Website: lowes
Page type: billing-address
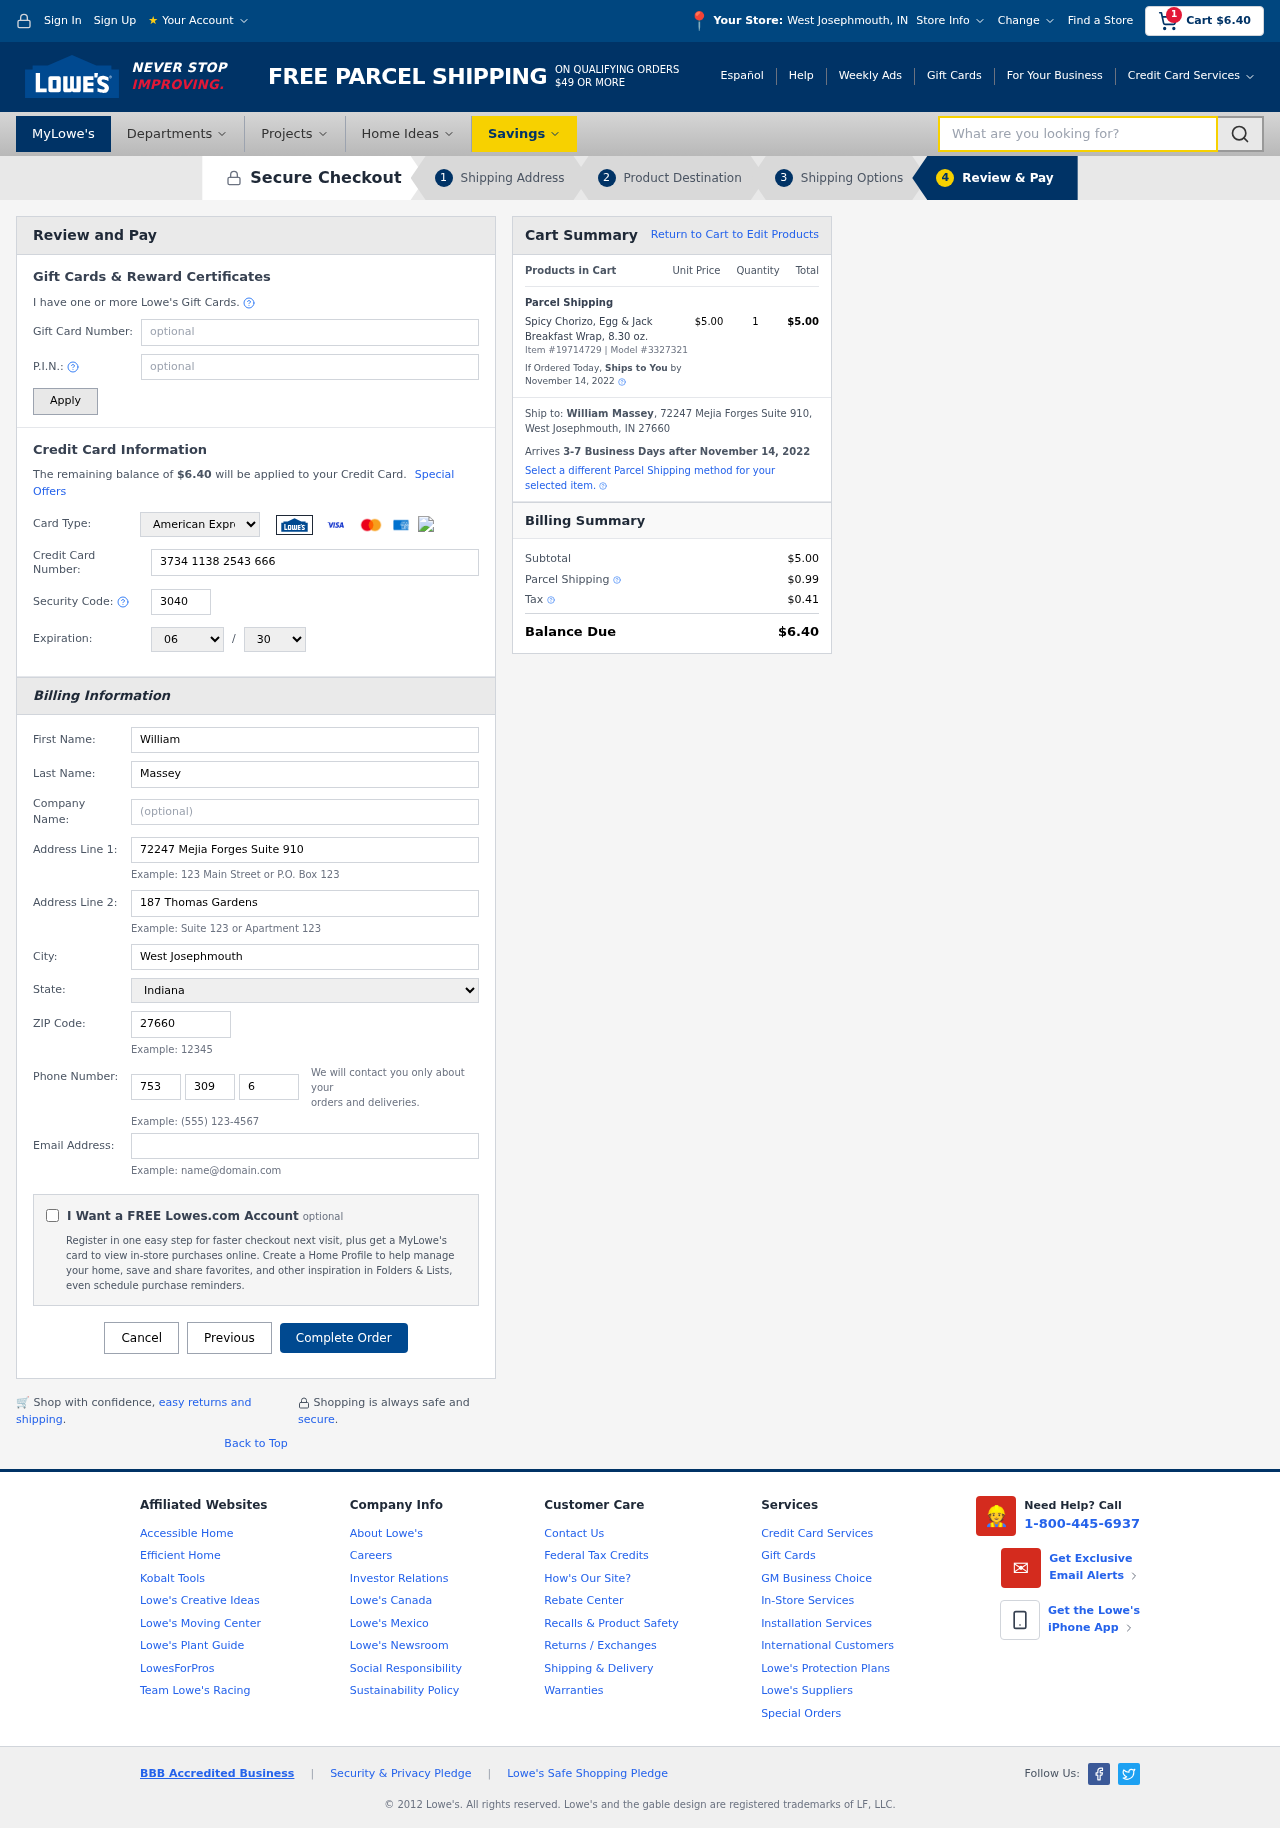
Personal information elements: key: PII_CARD_CVV
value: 3040
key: PII_CARD_EXPIRY_MONTH
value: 06
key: PII_CARD_EXPIRY_YEAR
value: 30
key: PII_CARD_NUMBER
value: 3734 1138 2543 666
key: PII_CARD_TYPE
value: American Express
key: PII_CITY
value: West Josephmouth
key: PII_CITY_STATE
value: West Josephmouth, IN
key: PII_EMAIL
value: william_massey@yahoo.com
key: PII_FIRSTNAME
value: William
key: PII_FULLNAME
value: William Massey
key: PII_LASTNAME
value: Massey
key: PII_PHONE_AREA
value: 753
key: PII_PHONE_PREFIX
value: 309
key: PII_PHONE_SUFFIX
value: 6545
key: PII_POSTCODE
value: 27660
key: PII_STATE
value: Indiana
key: PII_STREET
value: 72247 Mejia Forges Suite 910
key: PII_STREET2
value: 187 Thomas Gardens
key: PII_CITY_STATE_ZIP
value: West Josephmouth, IN 27660
Product elements: key: PRODUCT1_NAME
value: Spicy Chorizo, Egg & Jack Breakfast Wrap, 8.30 oz.
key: PRODUCT1_PRICE
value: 5
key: PRODUCT1_QUANTITY
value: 1
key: PRODUCT_ITEM_NUMBER
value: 19714729
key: PRODUCT_MODEL_NUMBER
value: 3327321
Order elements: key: ORDER_SUBTOTAL
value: $6.40
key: ORDER_TOTAL
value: $6.40
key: ORDER_SHIPPING_DATE
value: November 14, 2022
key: ORDER_SUBTOTAL
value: $5.00
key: ORDER_DELIVERY_DATE
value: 3-7 Business Days after November 14, 2022
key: ORDER_SHIPPING_DATE2
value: November 14, 2022
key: ORDER_SUBTOTAL2
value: $5.00
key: ORDER_SHIPPING_COST
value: $0.99
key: ORDER_TAX
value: $0.41
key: ORDER_TOTAL2
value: $6.40
Search elements: key: HEADER_SEARCH
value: What are you looking for?